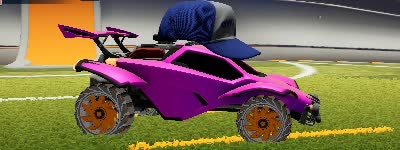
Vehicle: octane